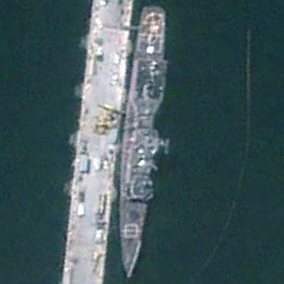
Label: cruiser